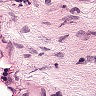
Metastatic tissue present: no